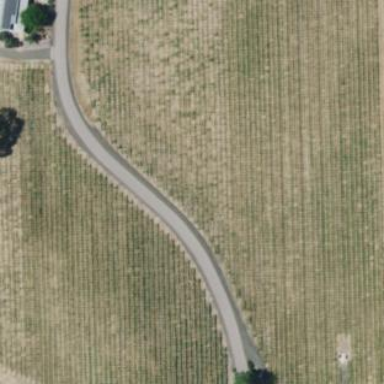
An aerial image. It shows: Vineyard growing grapes.